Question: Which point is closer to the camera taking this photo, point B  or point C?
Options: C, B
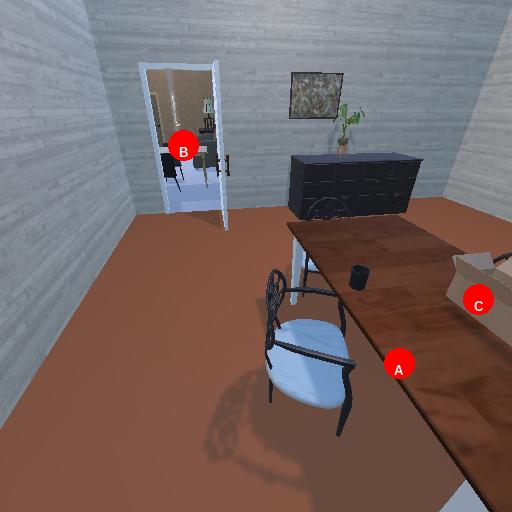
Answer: C